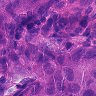
Metastatic tissue present: yes